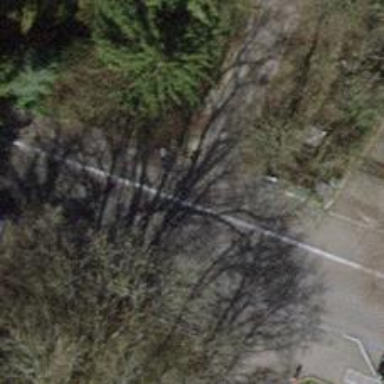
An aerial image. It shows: Unmarked crossing with traffic calming table on the road.